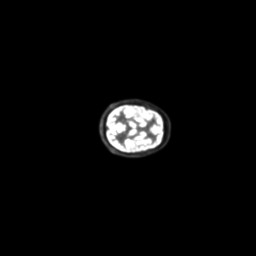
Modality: PET
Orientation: axial
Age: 32
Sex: male
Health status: ill